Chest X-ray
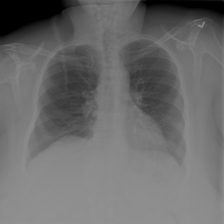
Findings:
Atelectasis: negative
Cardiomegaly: negative
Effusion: negative
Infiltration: positive
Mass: negative
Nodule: negative
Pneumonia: negative
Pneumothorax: negative
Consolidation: negative
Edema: negative
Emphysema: negative
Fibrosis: negative
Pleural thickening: negative
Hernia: negative